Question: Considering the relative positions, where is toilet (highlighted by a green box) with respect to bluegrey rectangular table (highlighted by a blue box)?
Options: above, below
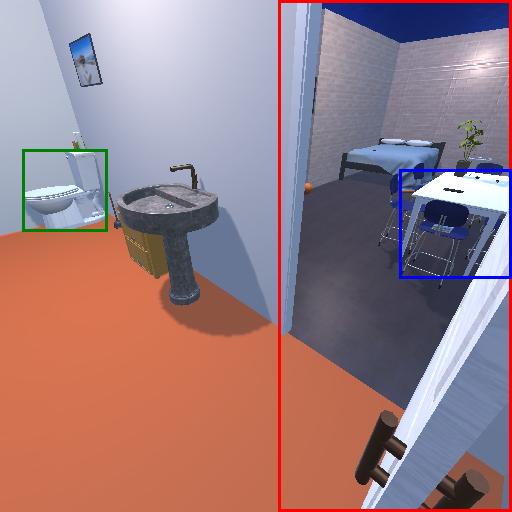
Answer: above